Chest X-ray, PA view. Patient: 66 years old, sex M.
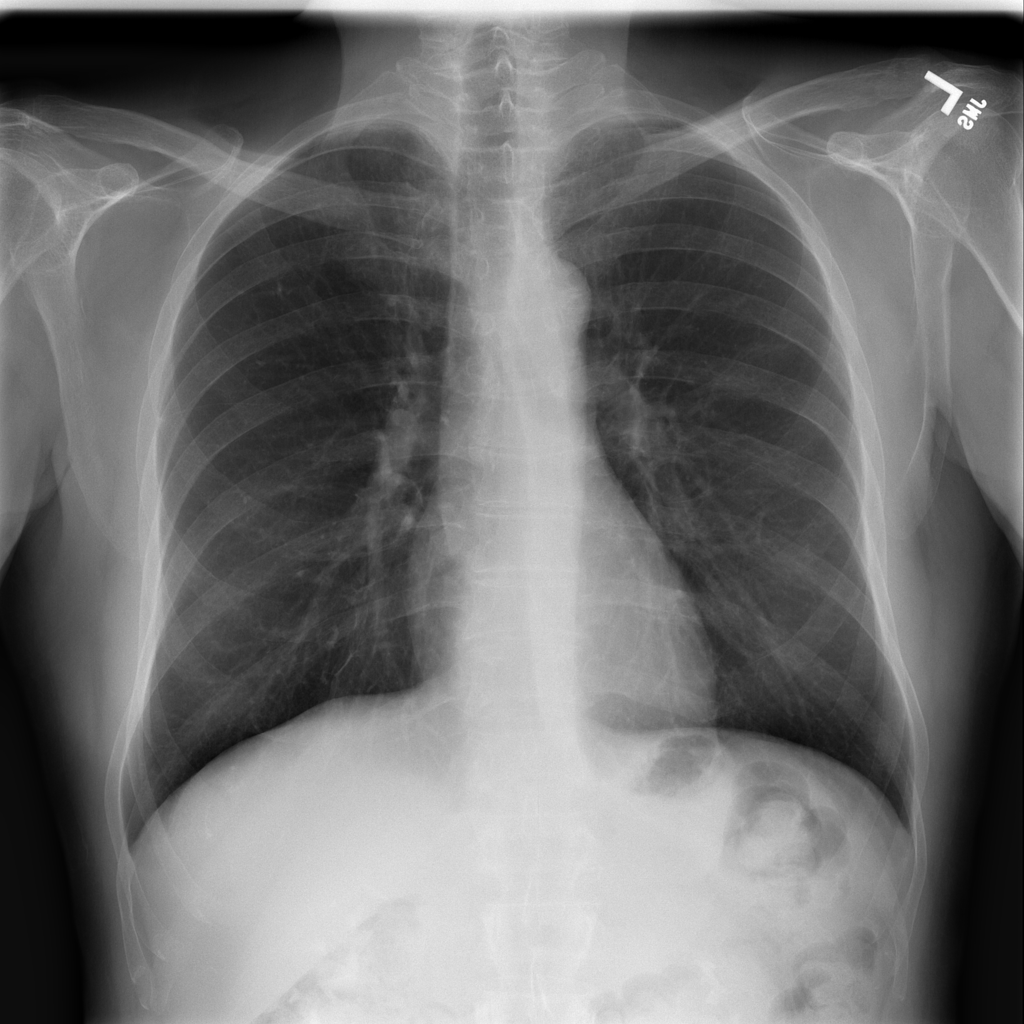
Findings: No Finding